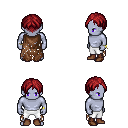
a pixel art fantasy rpg character, male body template, dark elf, purple skin, brown tattered cape, white pants, brunette parted hairstyle, bracelets, brown shoes, four views (front, back, left, right), 2x2 character sprite sheet, small pixel art, hard edges, no anti-aliasing